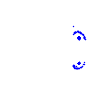
Particle: pion